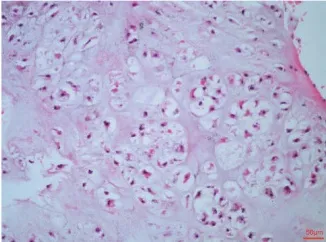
Histological examination of lesions. The specific manifestation was microscopic appearance of lobular hyaline cartilage with uniform chondrocytes, heaps of chondrocytes, uniform nuclear size and not deep staining (C, D). Samples were collected from patient's right-hand finger bones displaying cavernous hemangioma in the enchondroma tissues. Microscopically, a large number of neoplastic vascular tissues can be seen in the middle of cartilage tissue. The blood vessels are thin-walled and dilated and filled with red blood cells.
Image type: pathology (h&e)